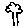
Label: tree